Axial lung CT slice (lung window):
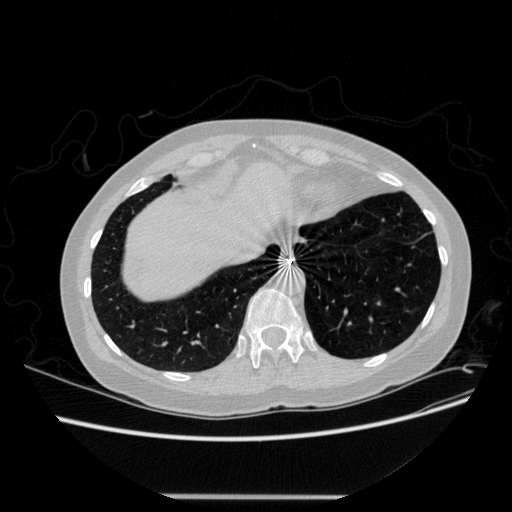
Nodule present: no